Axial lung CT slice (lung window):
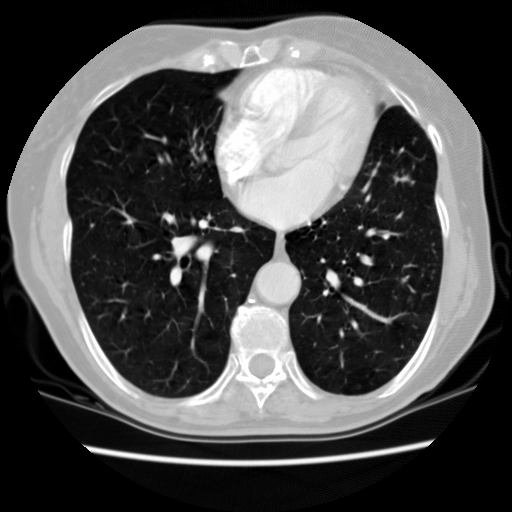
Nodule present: no